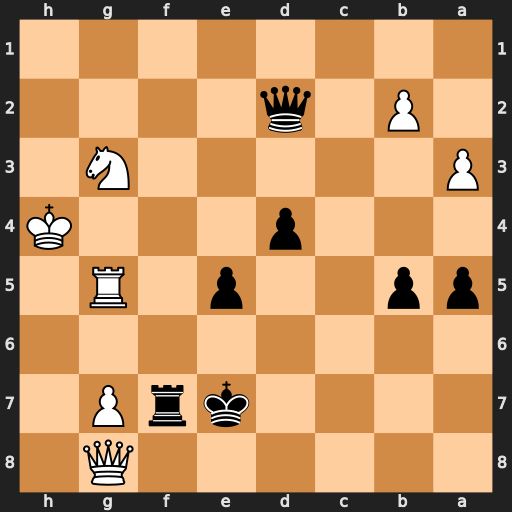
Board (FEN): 6Q1/4krP1/8/pp2p1R1/3p3K/P5N1/1P1q4/8
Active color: b
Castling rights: -
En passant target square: -
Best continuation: Qh2+ Kg4 Rf4#